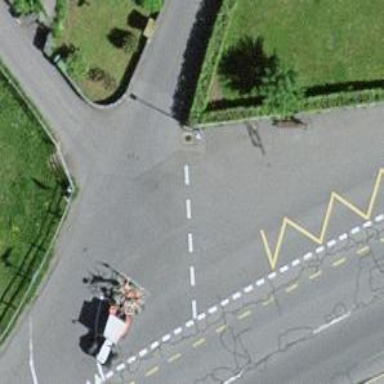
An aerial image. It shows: Platform for public transport is situated by the road.